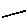
Label: line